Question: I am trying to get a span that indicates whether a field is mandatory to always flow after its text span.
I am constrained by the framework I am using in that the td and the label have the same fixed width, so this extra content must reside inside the label tag. For good measure there is a placeholder for optional content (a question/help icon) before the text item.
This is all confounded by the fact that some label texts are too long for the constrained size, so will wrap.
This is where I'm at, the asterisk should never flow underneath the text. (which is does now)
Something like:

<URL>
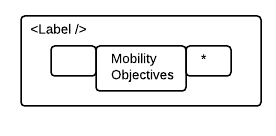
Answer: hacked it: <URL>